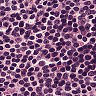
Metastatic tissue present: no